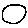
Label: circle